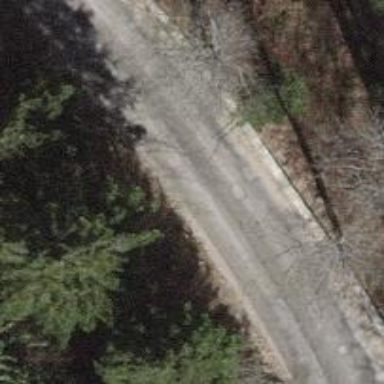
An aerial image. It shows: Unclassified road with asphalt surface.